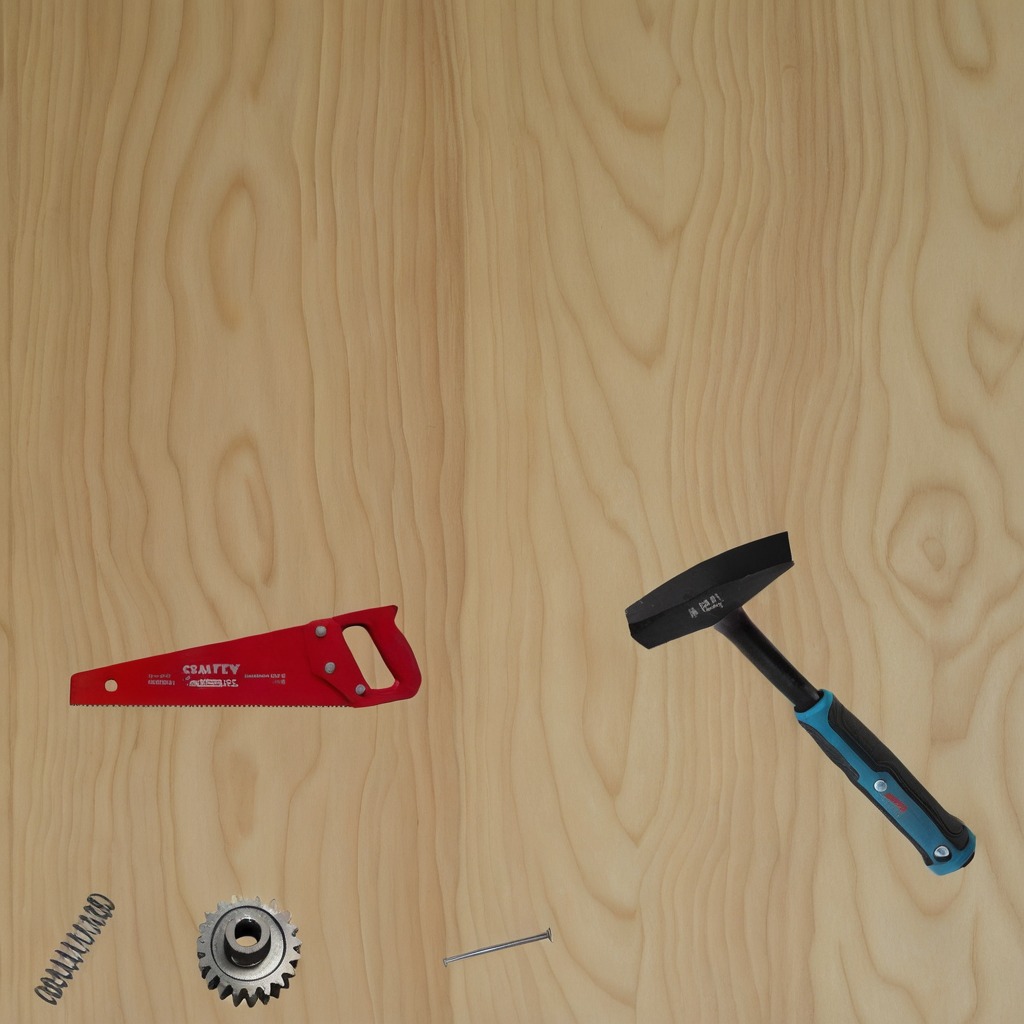
A gear with teeth, a hammer, an iron nail, a coiled metal spring, and a handheld metal saw are lying on the plywood surface in a paint workshop lit by afternoon window light.